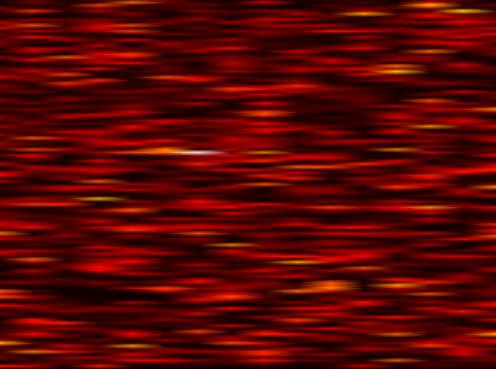
Label: FOFDM